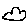
Label: cloud